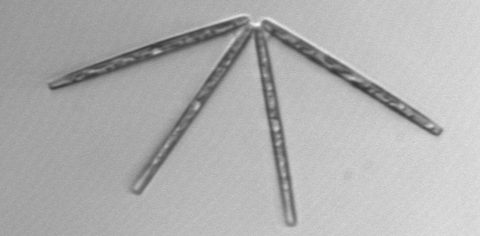
Label: Thalassionema